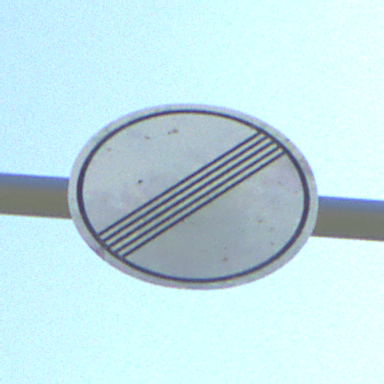
Verkehrszeichen: EndeSaemtlicherBegrenzungen
Umgebung: Outdoor, Nature
Tageszeit: Midday
Wetter: Clear
Licht: Natural
Jahreszeit: NotSpecified
Kontrast: HighContrast